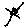
Label: fish